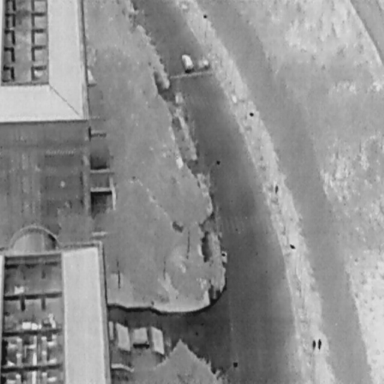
There are four objects shown in the infrared image, including a Car, and three People.